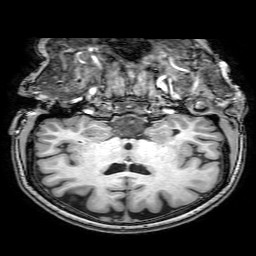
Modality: T1w
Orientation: sagittal
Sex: female
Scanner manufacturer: philips
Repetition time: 0.008259 s
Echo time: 0.00382 s